Question: I want to attach a WebView to the cursor when the user hovers a button. And remove it when the mouse exits.
Even when the cursor moves inside the button I want to WebView to keep following the cursor.
Any ideas on how to perform this?
Here's an example on how it should be:
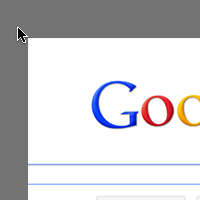
Answer: so you have a NSButton ... subclass THAT so you attach a view:
'''
@interface ButtonWithWebViewOnHover : NSButton
@property(strong) WebView *webView;
@end
'''
override mouseEntered and mouseExited there and toggle hidden
...... wait.... we seem to be reinventing the wheel
---
use NSPopover (from apple directly, but not as graphically flexible as the next:)
or MAAttachedWindow (http://mattgemmell.com/2007/10/03/maattachedwindow-nswindow-subclass/)